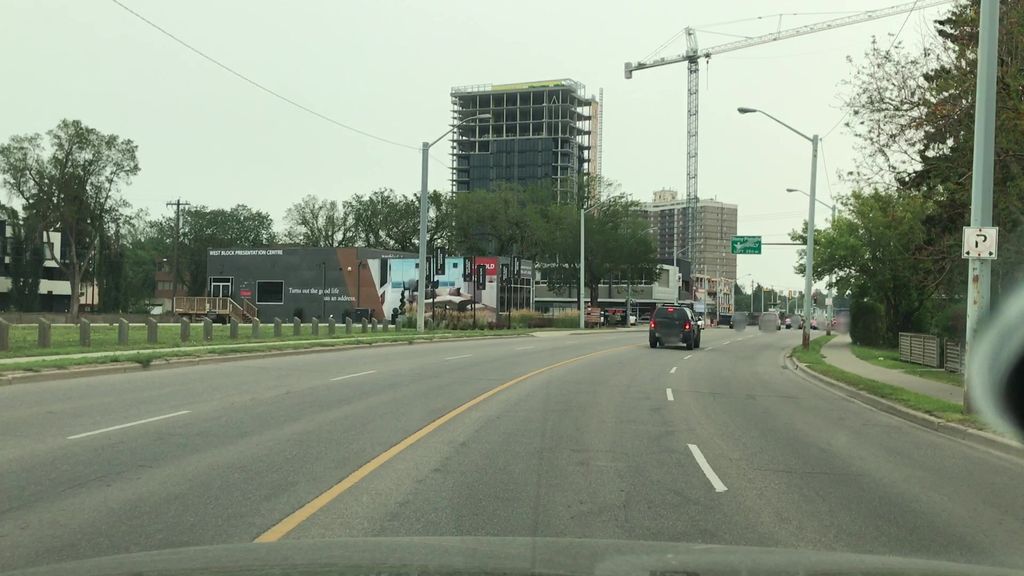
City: edmonton